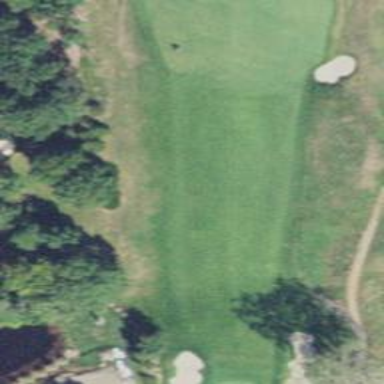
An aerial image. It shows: Golf hole.